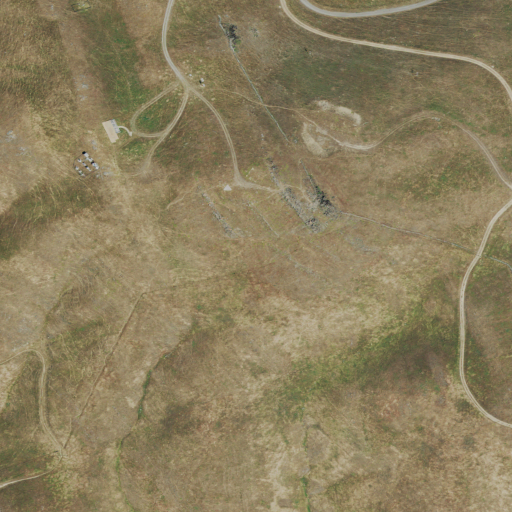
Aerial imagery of mountain in California named Monument Peak containing grassland, shrub, and open development